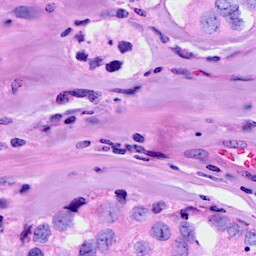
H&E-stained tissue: Breast